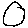
Label: circle